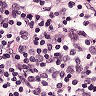
Metastatic tissue present: no